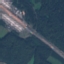
Land use / land cover: Highway